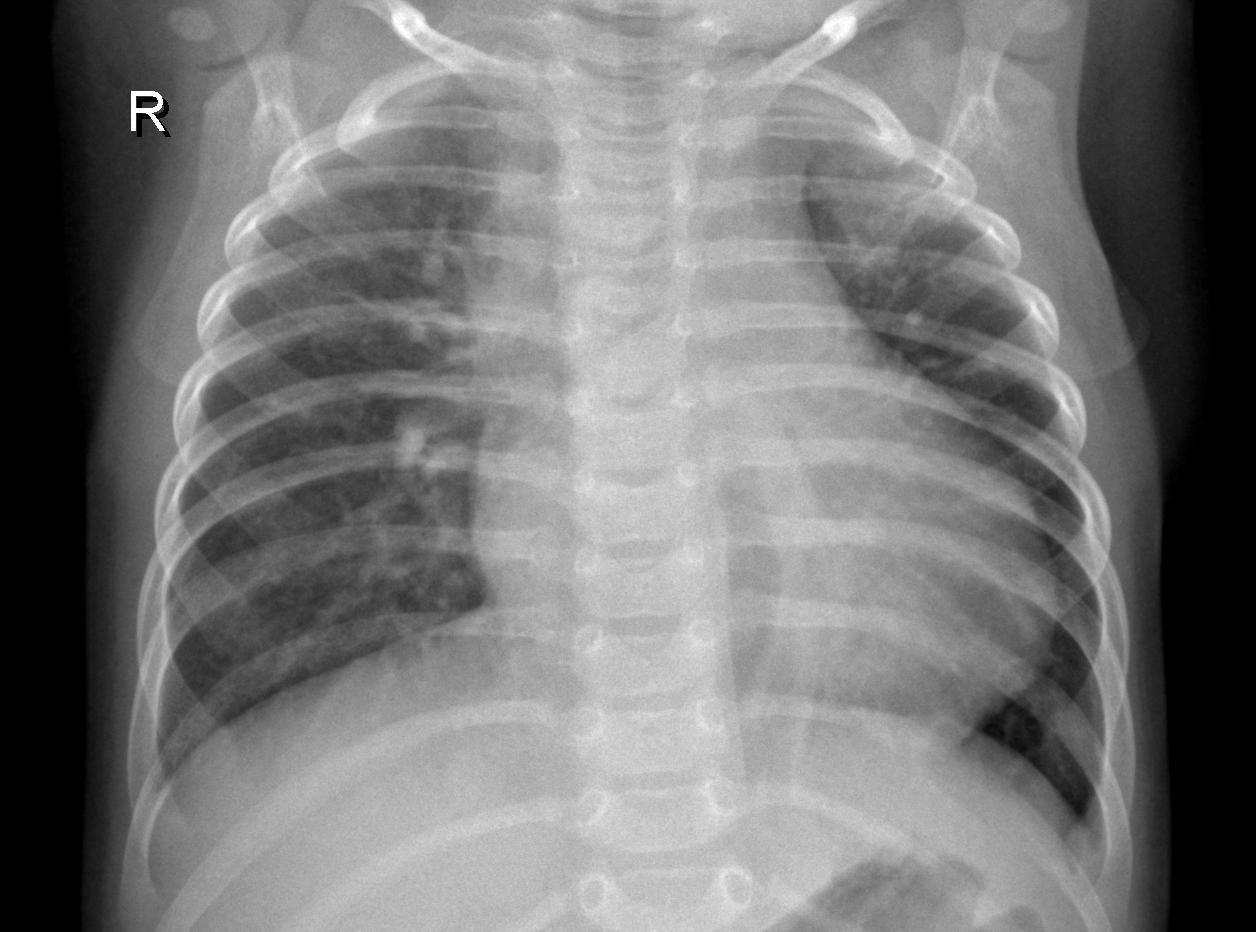
Diagnosis: PNEUMONIA